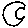
Label: moon